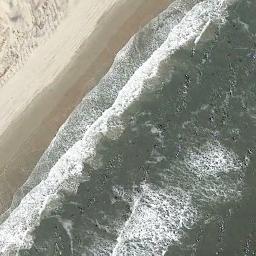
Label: beach